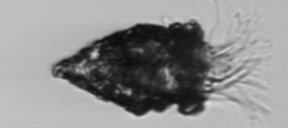
Label: Tintinnopsis